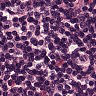
Metastatic tissue present: no